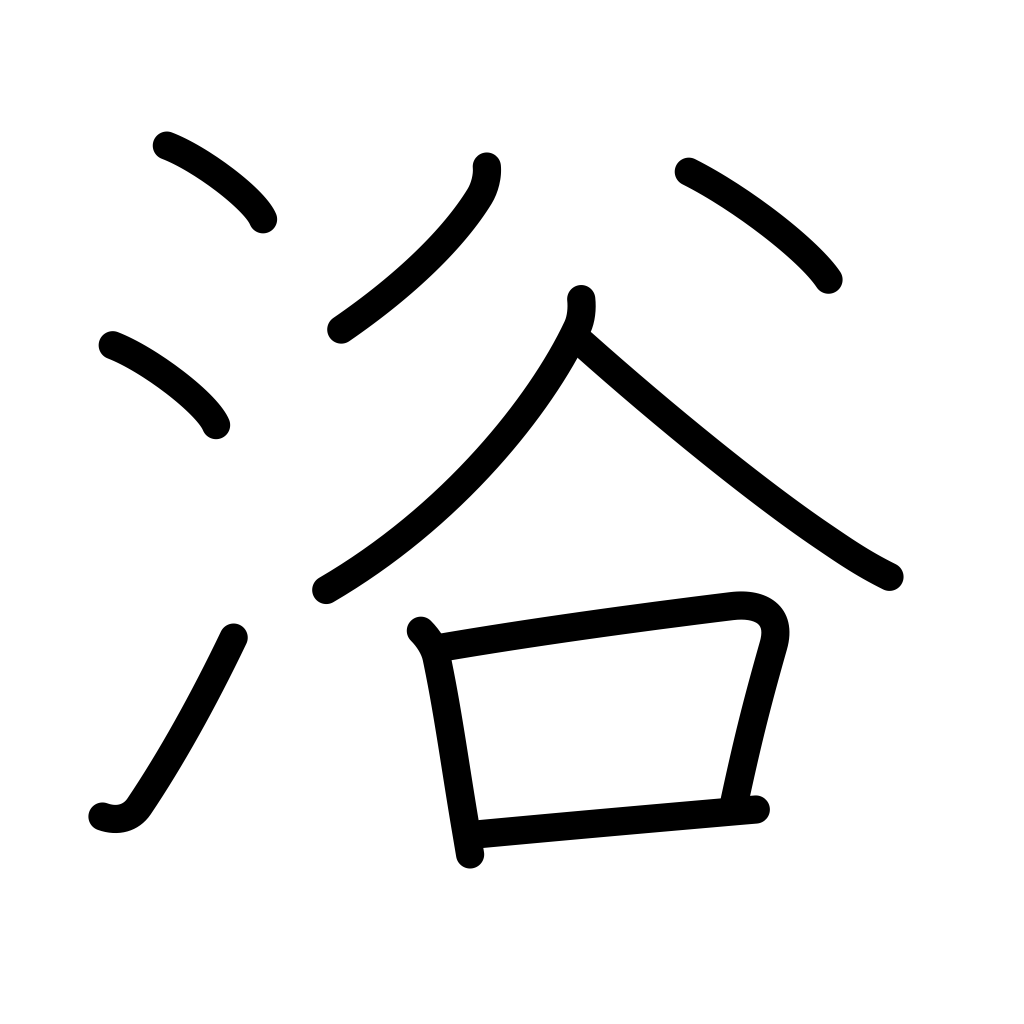
Meaning: bathe, be favored with, bask in